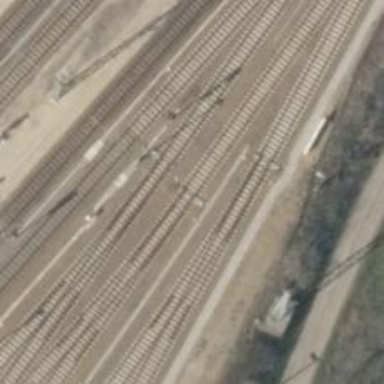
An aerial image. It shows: Railway switch.